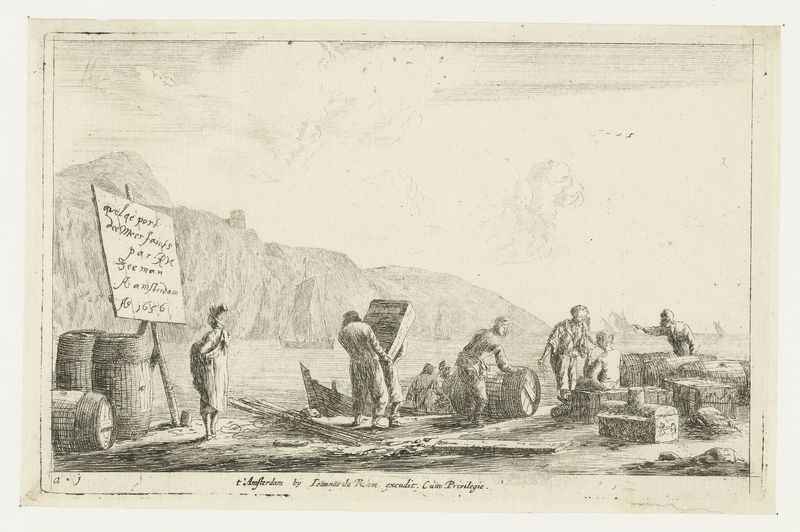
Titel: Zeelieden op een kade
Künstler: Reinier Nooms
Standort: Amsterdam
Institution: Rijksmuseum
Schlagwörter: feder, wasser, menschen, ufer, frankreich, schwarz, weiss, zeichnung, leute, händler, england, boot, kisten, berge, grafik, stich, fässer, flussufer, verladen, zeichnung grafik